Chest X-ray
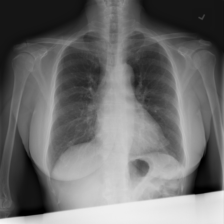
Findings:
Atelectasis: negative
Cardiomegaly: negative
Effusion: negative
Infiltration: negative
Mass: negative
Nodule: negative
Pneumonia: negative
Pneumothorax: negative
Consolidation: negative
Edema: negative
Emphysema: negative
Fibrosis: negative
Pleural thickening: negative
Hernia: negative